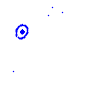
Particle: pion